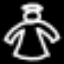
Label: angel